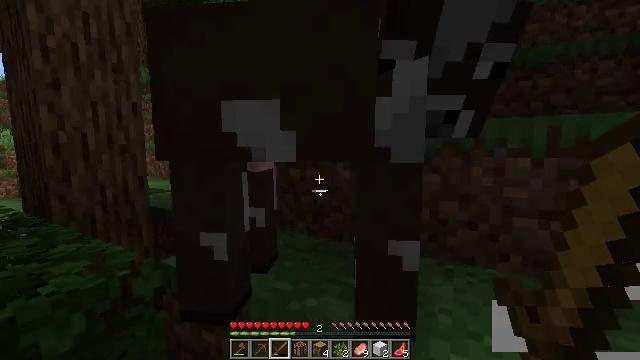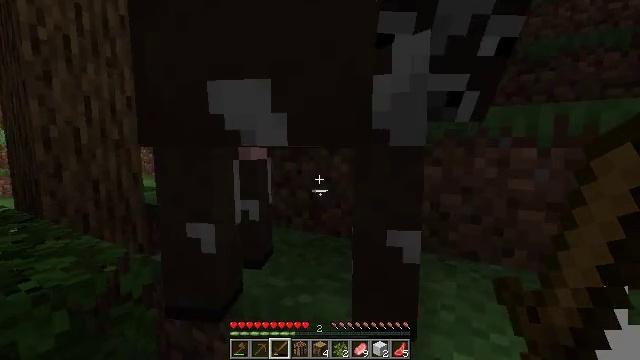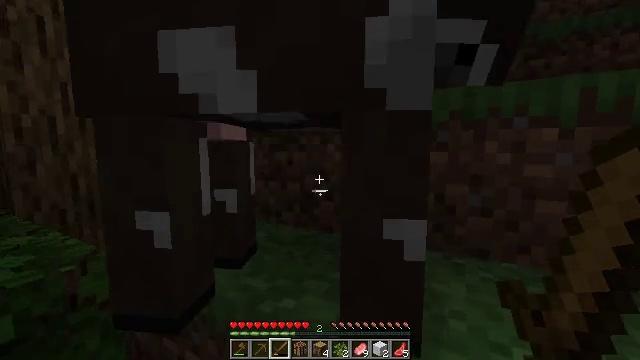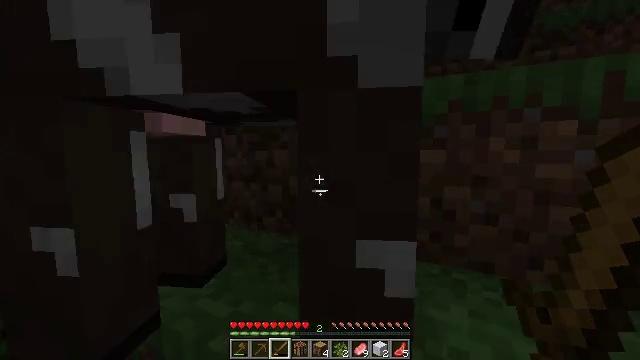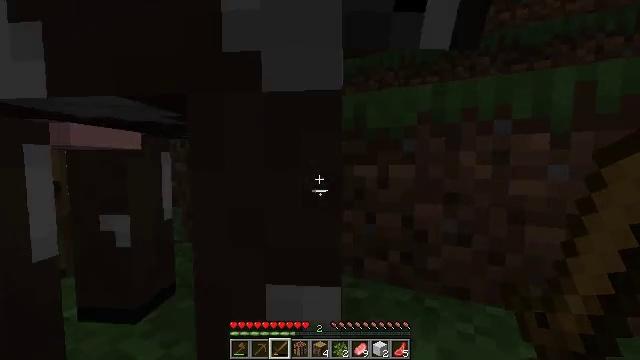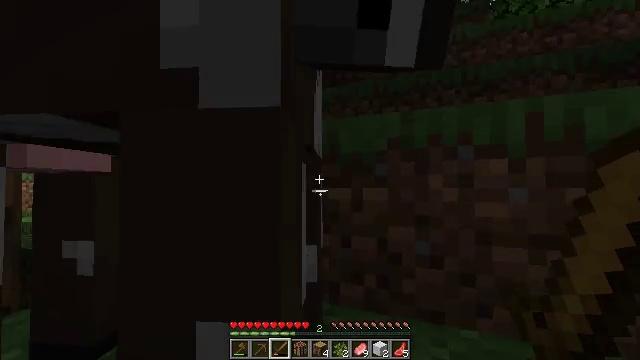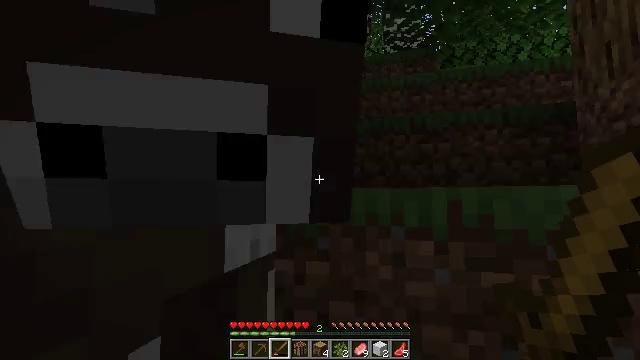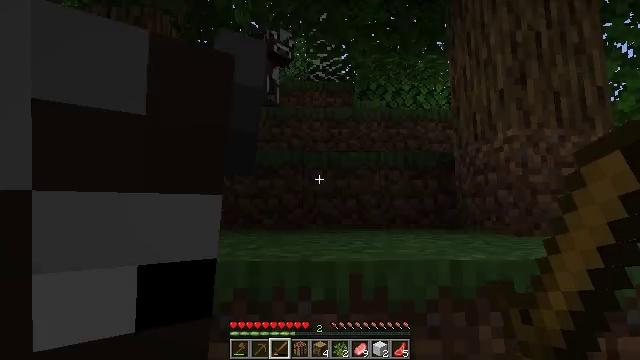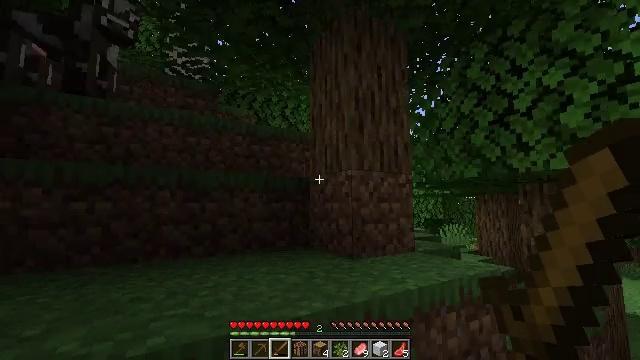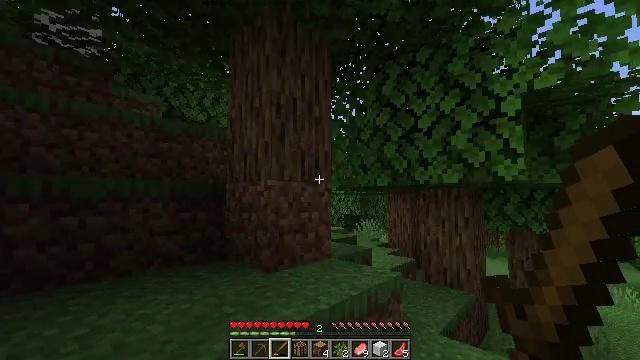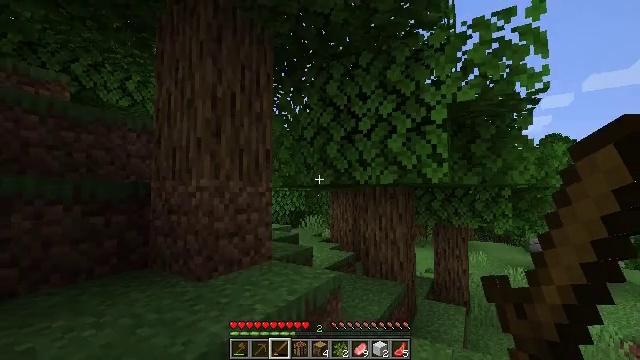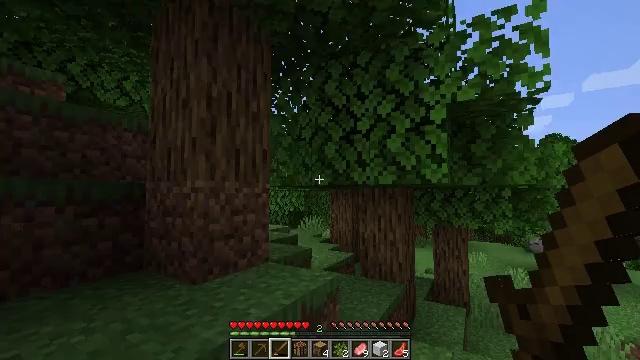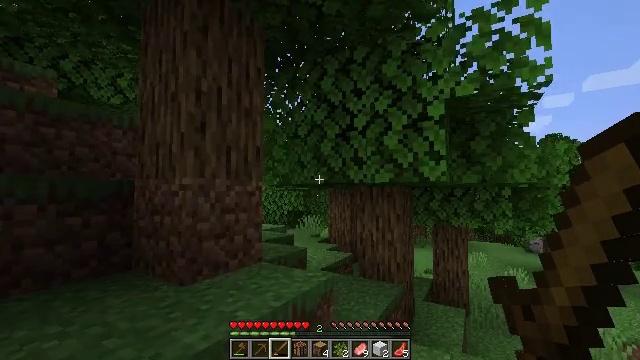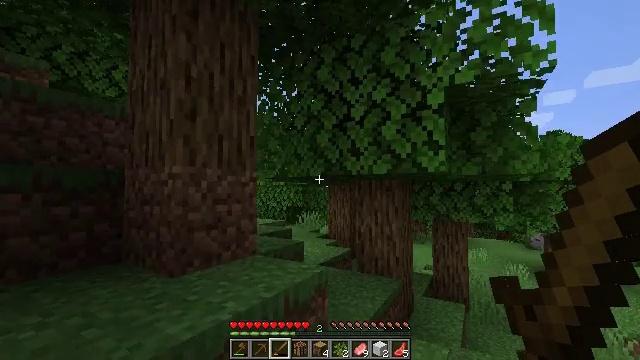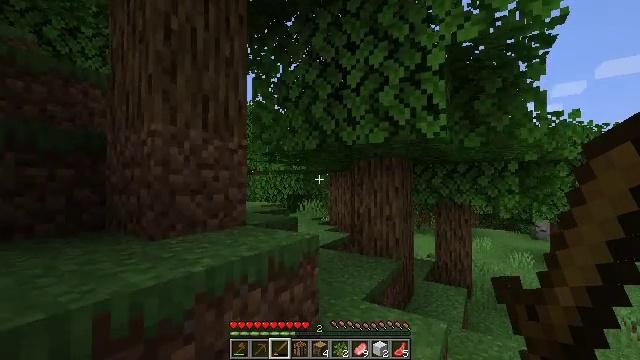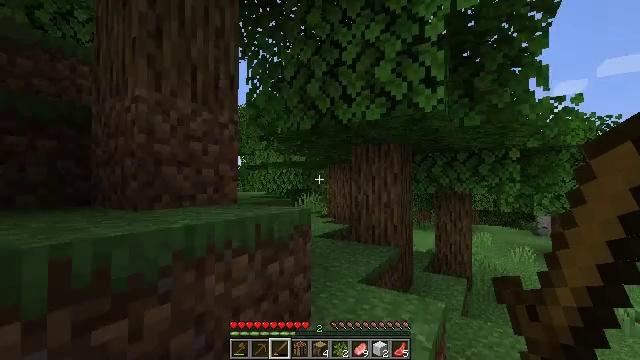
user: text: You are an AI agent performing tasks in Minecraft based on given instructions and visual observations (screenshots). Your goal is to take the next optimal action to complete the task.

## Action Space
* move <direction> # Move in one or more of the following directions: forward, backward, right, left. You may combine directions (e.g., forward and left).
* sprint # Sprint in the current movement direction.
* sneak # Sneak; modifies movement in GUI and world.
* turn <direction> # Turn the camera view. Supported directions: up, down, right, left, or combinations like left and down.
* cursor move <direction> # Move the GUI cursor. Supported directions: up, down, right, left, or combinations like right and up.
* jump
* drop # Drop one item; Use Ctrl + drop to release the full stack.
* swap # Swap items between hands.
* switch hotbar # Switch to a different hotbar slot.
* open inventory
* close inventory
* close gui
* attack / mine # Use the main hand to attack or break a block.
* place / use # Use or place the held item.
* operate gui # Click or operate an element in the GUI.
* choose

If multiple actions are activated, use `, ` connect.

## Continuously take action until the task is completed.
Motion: motion action
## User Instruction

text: Mine the azure bluet flower.
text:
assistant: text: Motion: move forward and move right
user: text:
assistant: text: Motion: move forward and move right
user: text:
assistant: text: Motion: move forward and move right
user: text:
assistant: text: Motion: move forward and move right, turn right and up
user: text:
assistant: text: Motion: move forward and move right, turn right and up
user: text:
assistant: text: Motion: move forward and move right, turn right and up, jump
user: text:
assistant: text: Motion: move forward and move right, turn right and up, jump
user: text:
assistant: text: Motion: move forward and move right, turn right, jump
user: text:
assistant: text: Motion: move forward and move right, turn right and down, jump
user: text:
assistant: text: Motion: move forward and move right, turn right and down
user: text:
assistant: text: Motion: move forward and move right
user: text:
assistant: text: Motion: move forward and move right
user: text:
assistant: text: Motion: move forward and move right
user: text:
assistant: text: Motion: move forward and move right, turn down
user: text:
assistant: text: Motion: move forward
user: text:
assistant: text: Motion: move forward, turn left
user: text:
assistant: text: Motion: move forward
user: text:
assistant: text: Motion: move forward
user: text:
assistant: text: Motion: move forward, turn right and down
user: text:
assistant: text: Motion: move forward, turn right and down
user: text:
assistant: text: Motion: move forward, turn right and down
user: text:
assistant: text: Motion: move forward, turn right and down
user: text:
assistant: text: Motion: move forward
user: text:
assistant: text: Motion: move forward
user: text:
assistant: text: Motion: move forward
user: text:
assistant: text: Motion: move forward
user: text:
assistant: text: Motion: move forward
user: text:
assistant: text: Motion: move forward
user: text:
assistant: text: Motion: move forward
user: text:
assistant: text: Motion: move forward